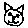
Label: cat